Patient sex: F
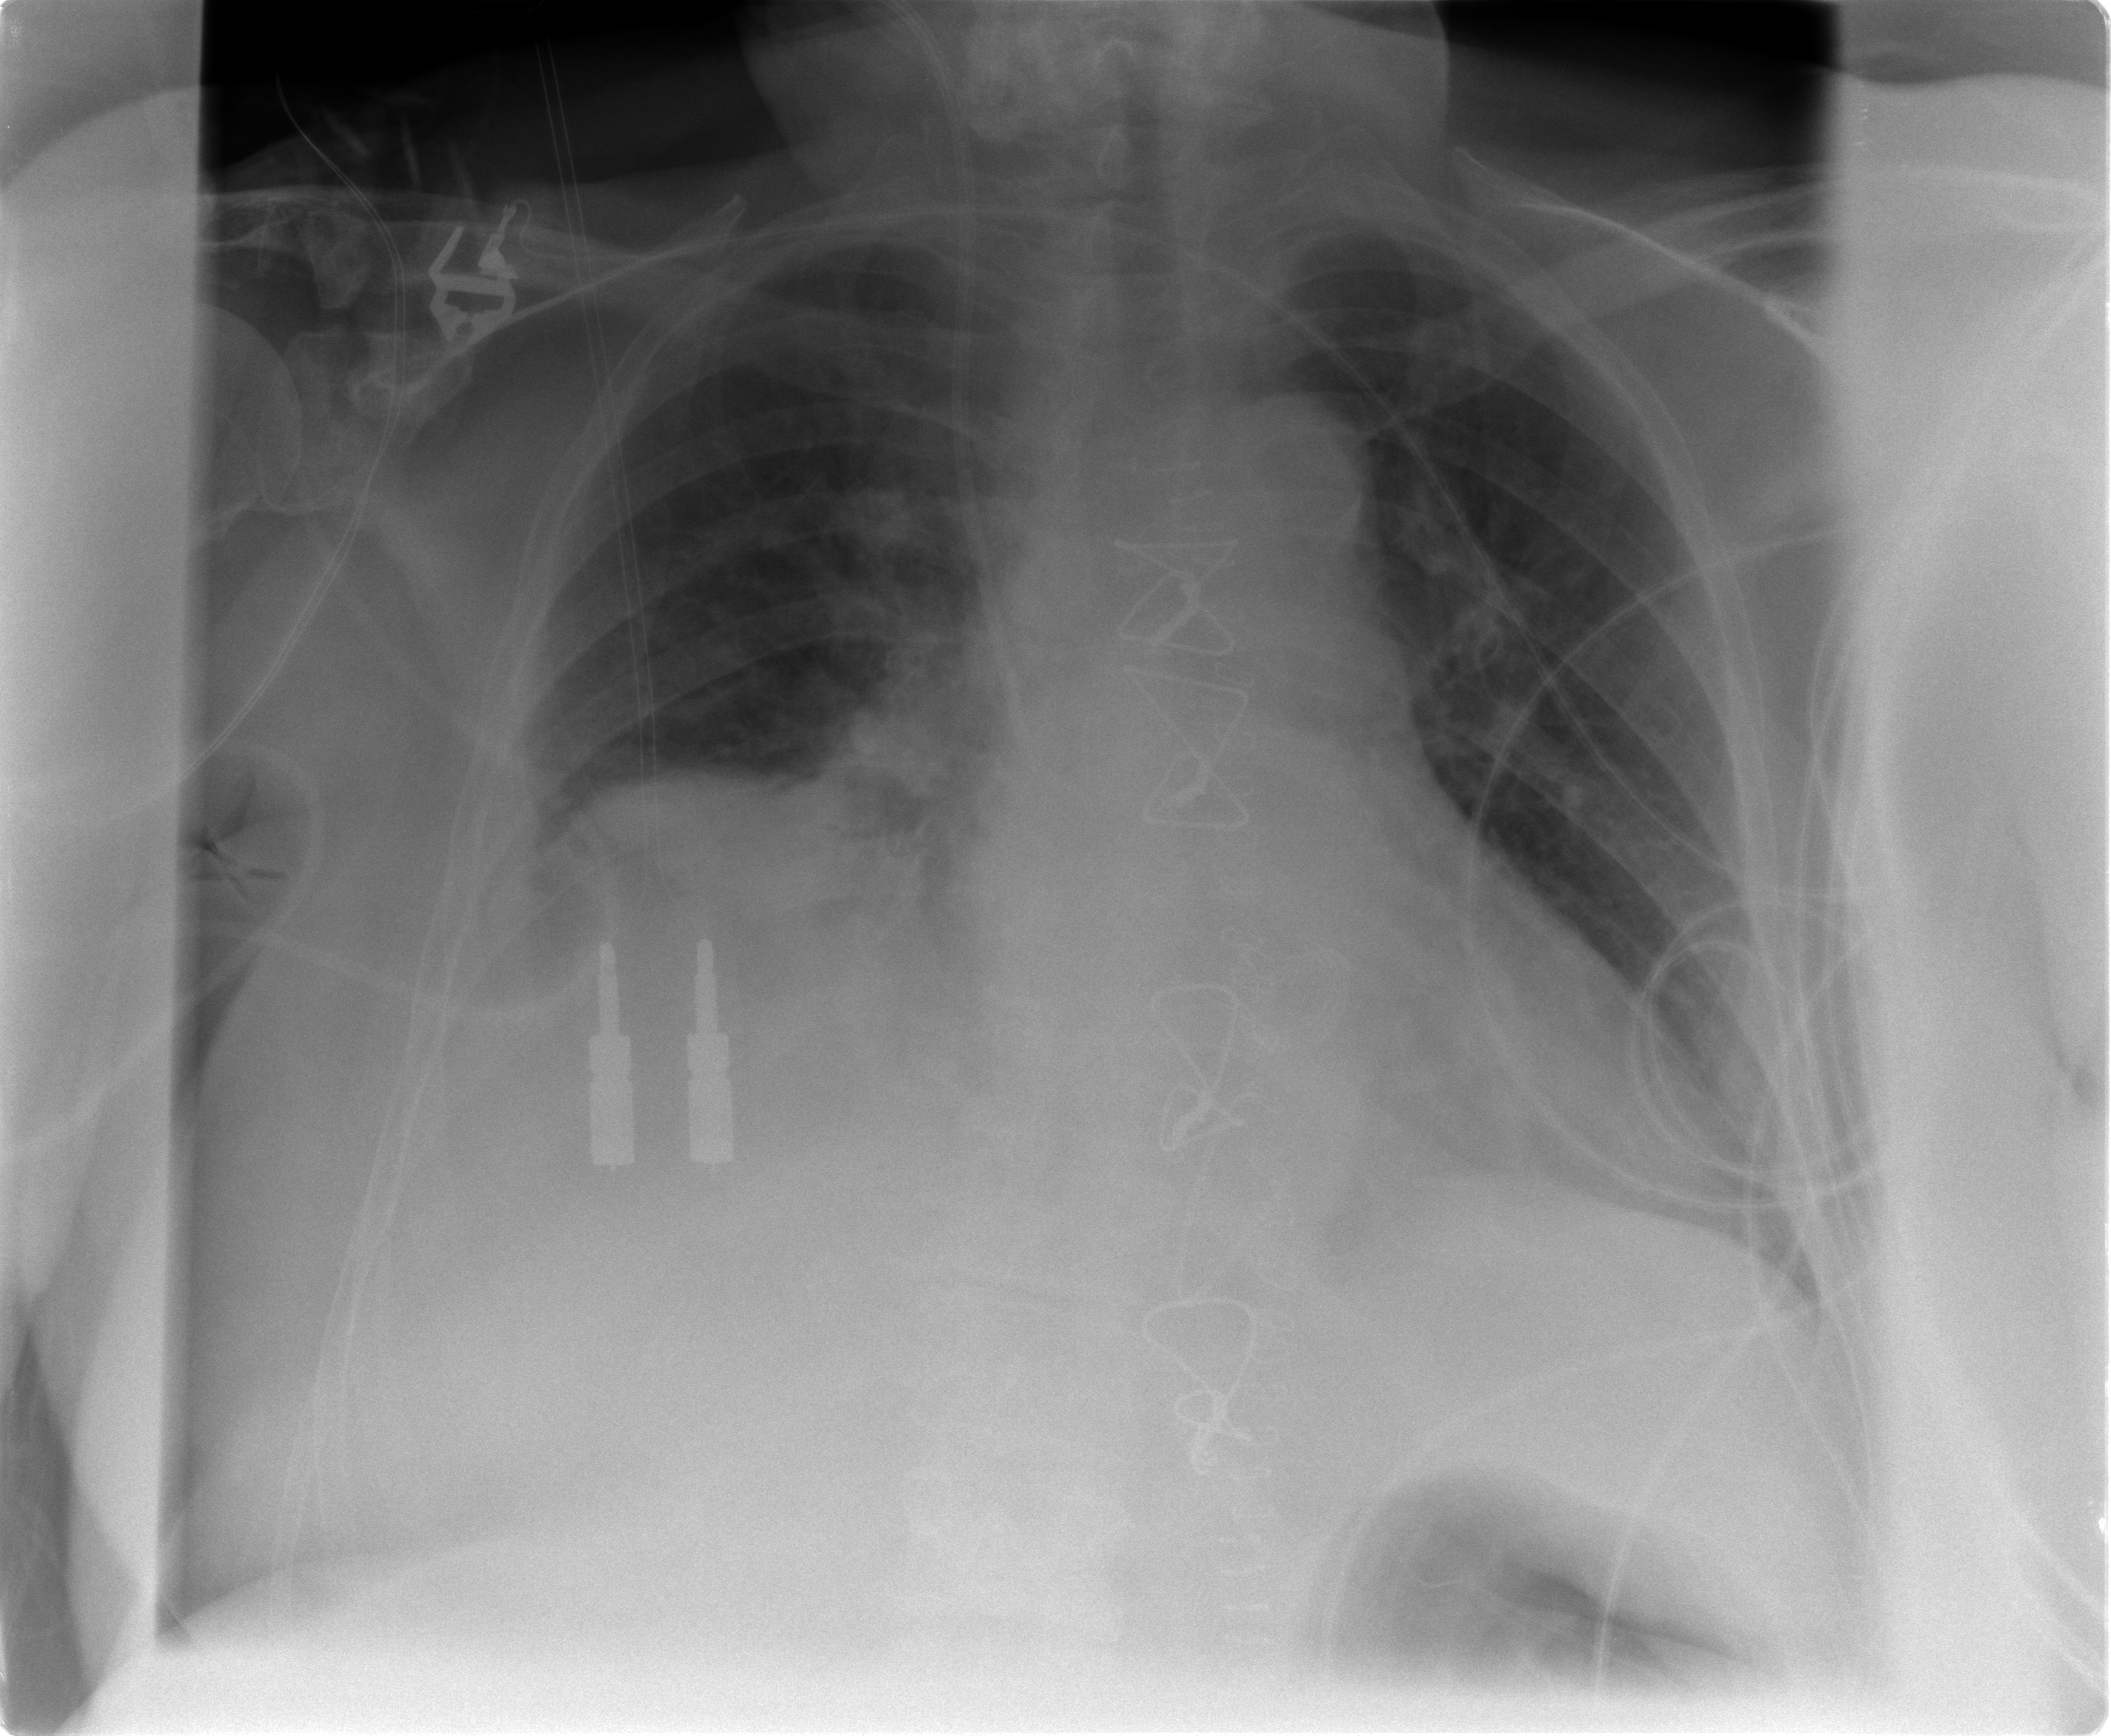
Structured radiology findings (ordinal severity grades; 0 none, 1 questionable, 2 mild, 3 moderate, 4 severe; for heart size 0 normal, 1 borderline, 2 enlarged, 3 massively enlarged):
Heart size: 2
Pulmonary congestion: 2
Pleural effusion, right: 2
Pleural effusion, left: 1
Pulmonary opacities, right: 2
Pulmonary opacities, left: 0
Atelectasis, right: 2
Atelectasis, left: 2